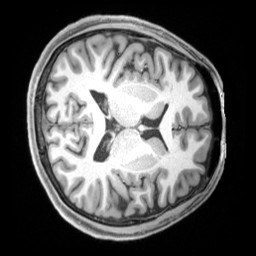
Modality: T1w
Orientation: axial
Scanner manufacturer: siemens
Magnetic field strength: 3 T
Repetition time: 2.5 s
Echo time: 0.00218 s